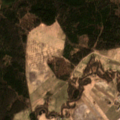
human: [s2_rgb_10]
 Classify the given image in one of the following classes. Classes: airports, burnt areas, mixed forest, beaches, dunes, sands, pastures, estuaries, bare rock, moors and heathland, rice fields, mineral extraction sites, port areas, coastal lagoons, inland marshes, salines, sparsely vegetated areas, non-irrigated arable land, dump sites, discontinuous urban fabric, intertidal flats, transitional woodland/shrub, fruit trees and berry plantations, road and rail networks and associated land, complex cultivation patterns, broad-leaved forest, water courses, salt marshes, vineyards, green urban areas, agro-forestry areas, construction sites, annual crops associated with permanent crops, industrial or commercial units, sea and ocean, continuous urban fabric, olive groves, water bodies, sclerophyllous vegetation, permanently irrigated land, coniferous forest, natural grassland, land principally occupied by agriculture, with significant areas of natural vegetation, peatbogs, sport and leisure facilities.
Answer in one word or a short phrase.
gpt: industrial or commercial units, non-irrigated arable land, land principally occupied by agriculture, with significant areas of natural vegetation, coniferous forest, mixed forest